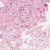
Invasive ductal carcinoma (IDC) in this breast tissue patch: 0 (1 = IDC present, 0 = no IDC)